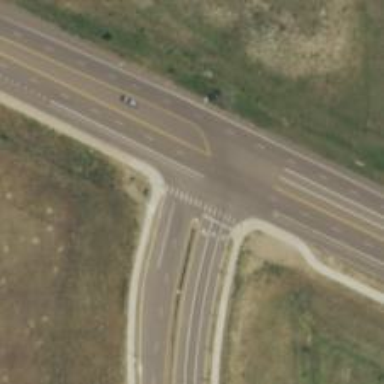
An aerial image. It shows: Uncontrolled zebra crossing on the road.